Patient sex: F
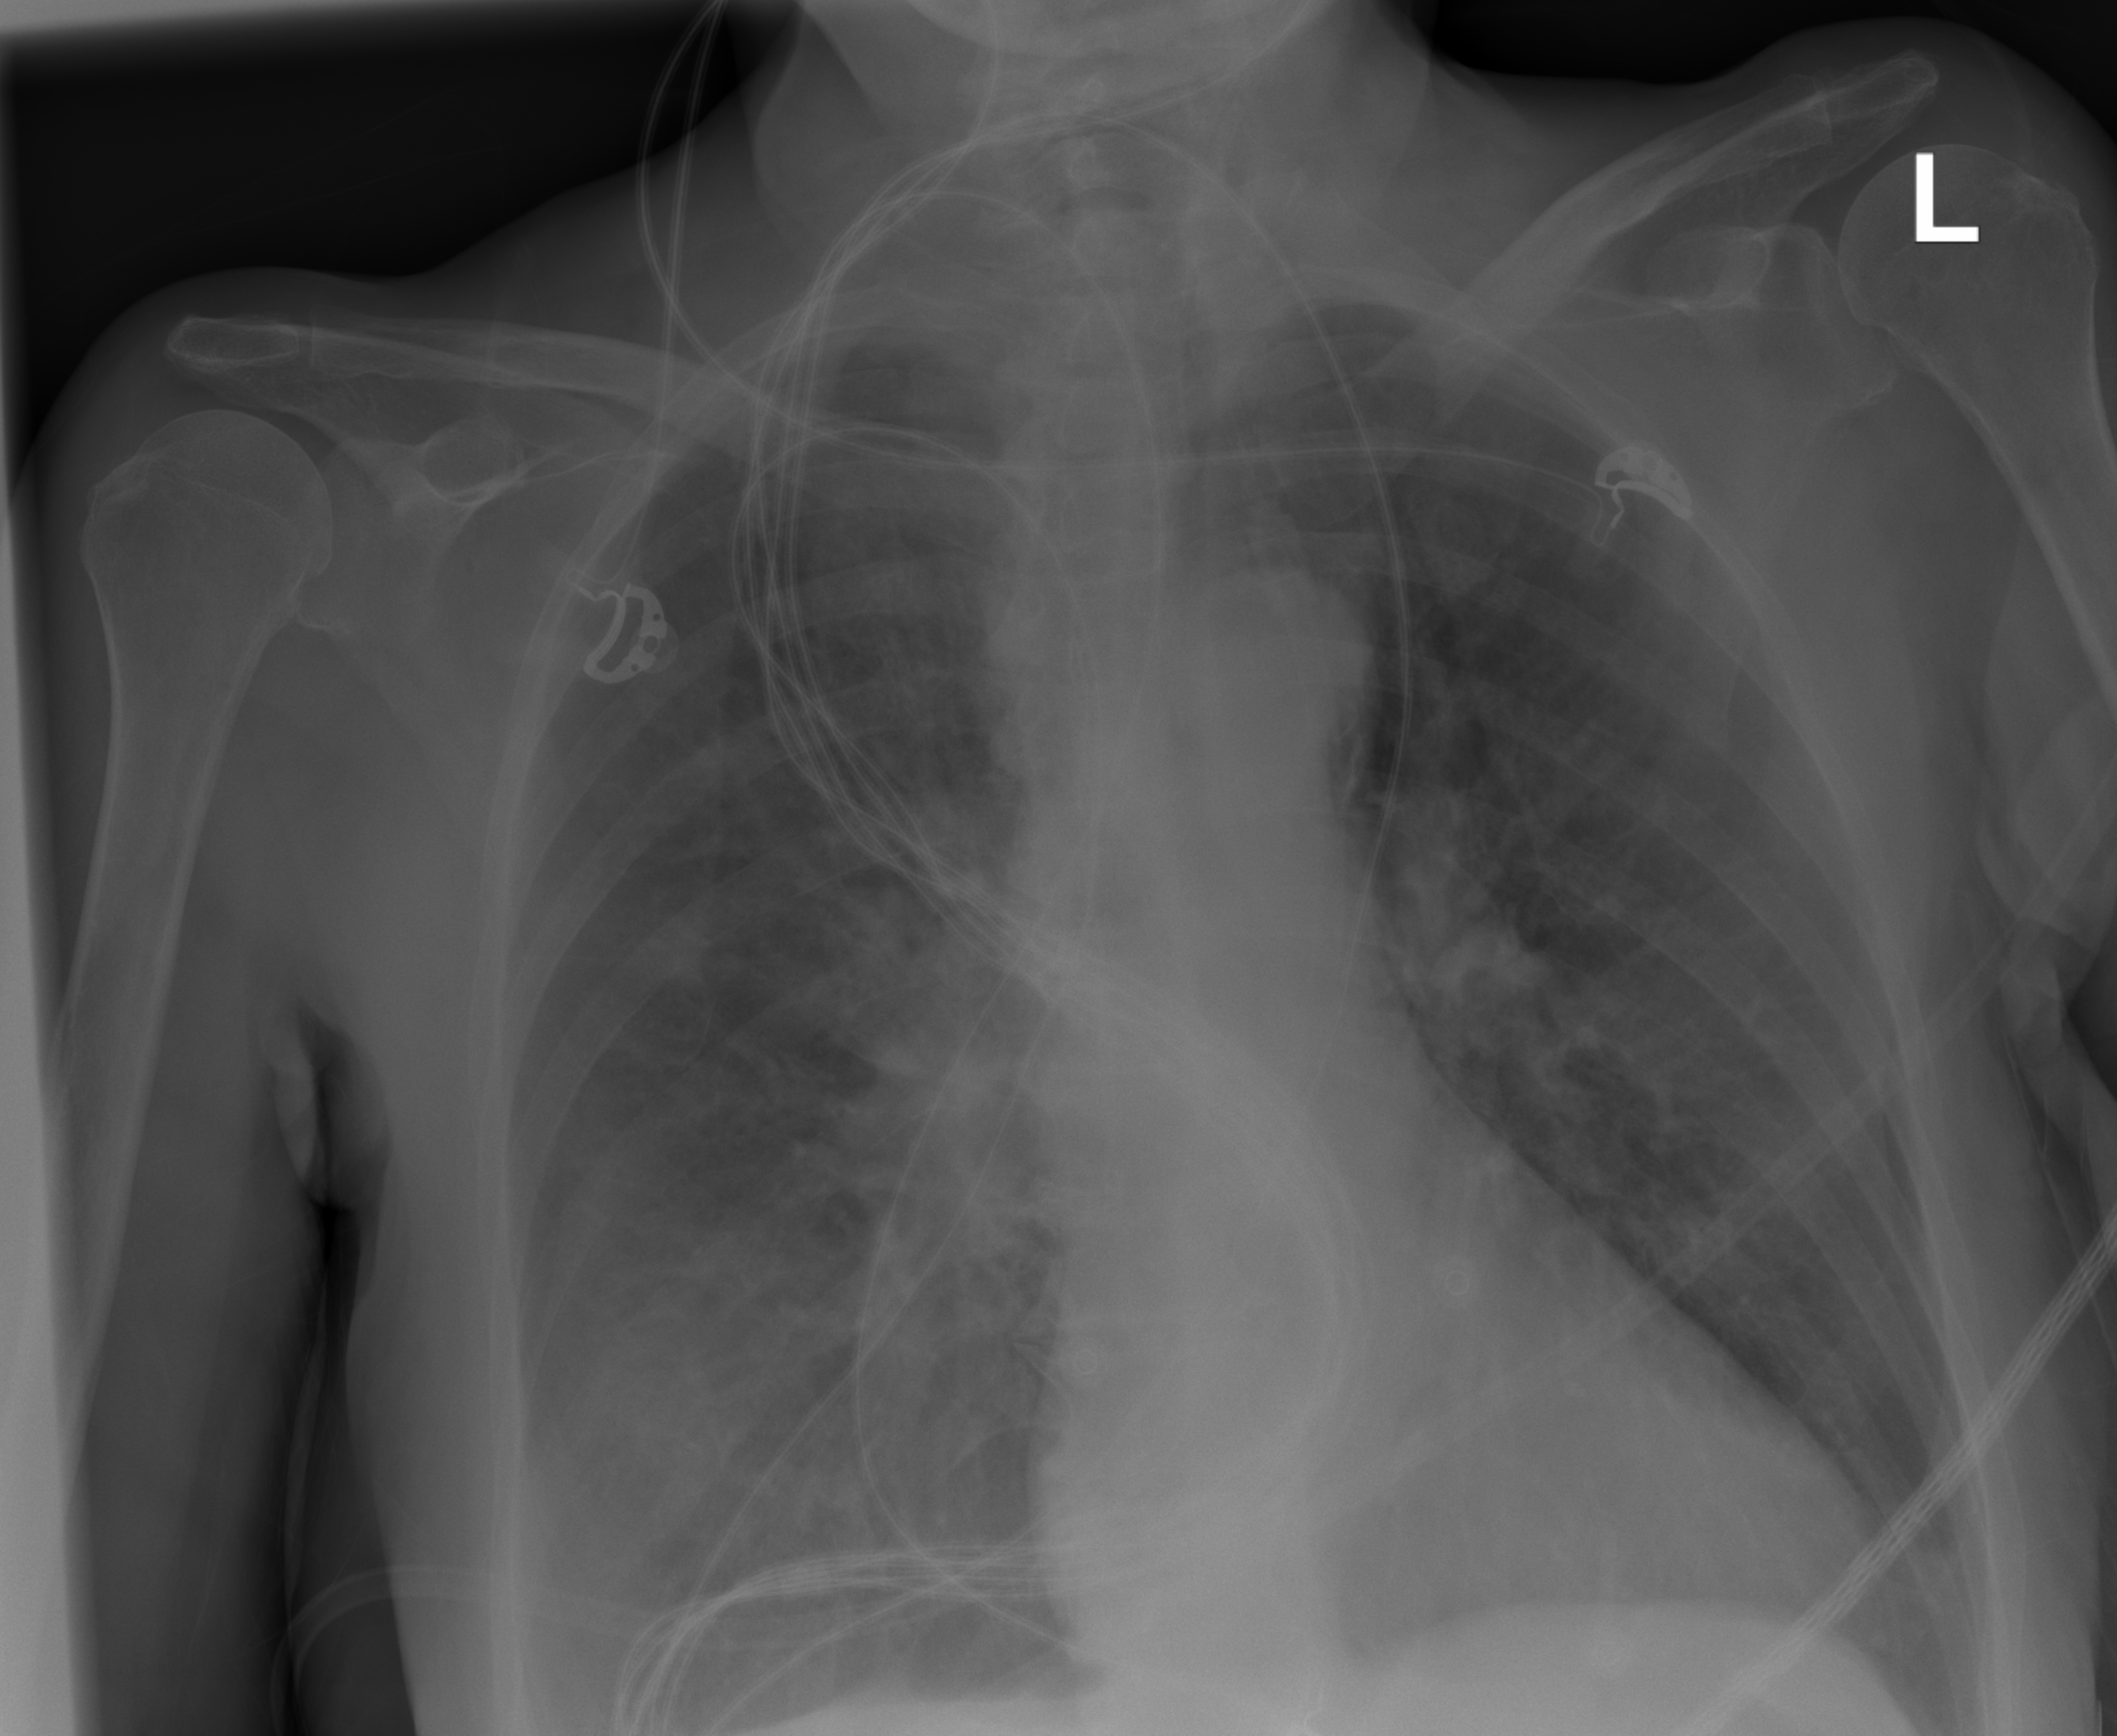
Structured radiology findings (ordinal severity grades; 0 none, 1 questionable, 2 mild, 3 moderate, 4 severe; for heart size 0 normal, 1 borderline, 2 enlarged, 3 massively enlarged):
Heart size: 1
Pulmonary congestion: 2
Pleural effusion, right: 0
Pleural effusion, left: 0
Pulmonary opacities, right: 0
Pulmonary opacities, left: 0
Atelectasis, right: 0
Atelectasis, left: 0